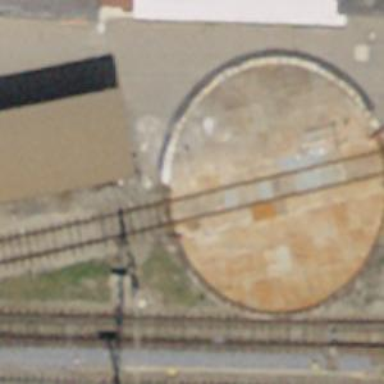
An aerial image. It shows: Yard with turntable for railway service.